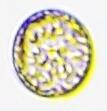
Label: Coscinodiscus